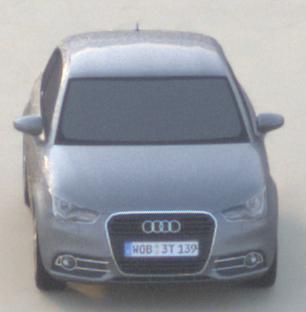
Make: Audi
Model: A1 Sportback 1.2 TFSI
Detailed model: A1 (8X) Sportback
Model produced from: 2012/03
Model produced until: 2014/11
Doors: 5
Color: gray
Road condition: dry road
Daytime: sunrise or sunset
Contrast: low contrast